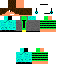
A male human skin with medium skin, wearing brown long hair dressed in a blue hoodie and blue pants, featuring a closed mouth.